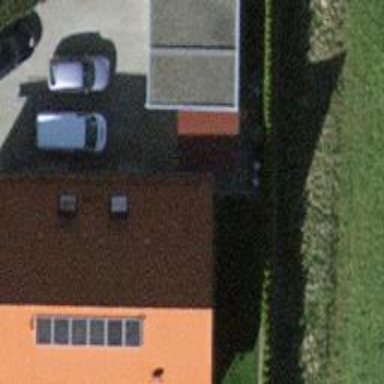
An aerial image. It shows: Simple and straightforward house.